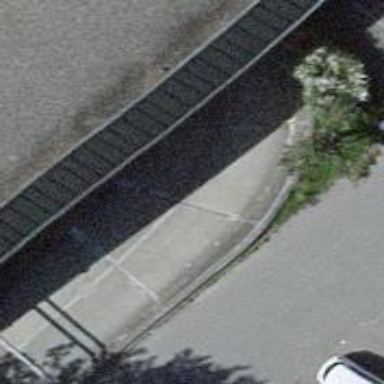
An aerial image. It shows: Parking entrance.